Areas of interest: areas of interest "Library"
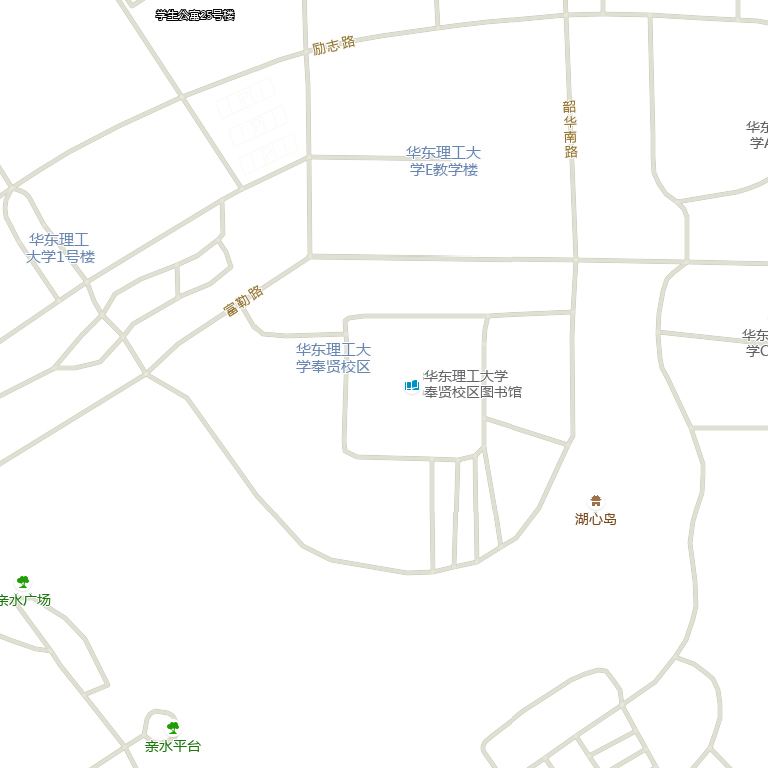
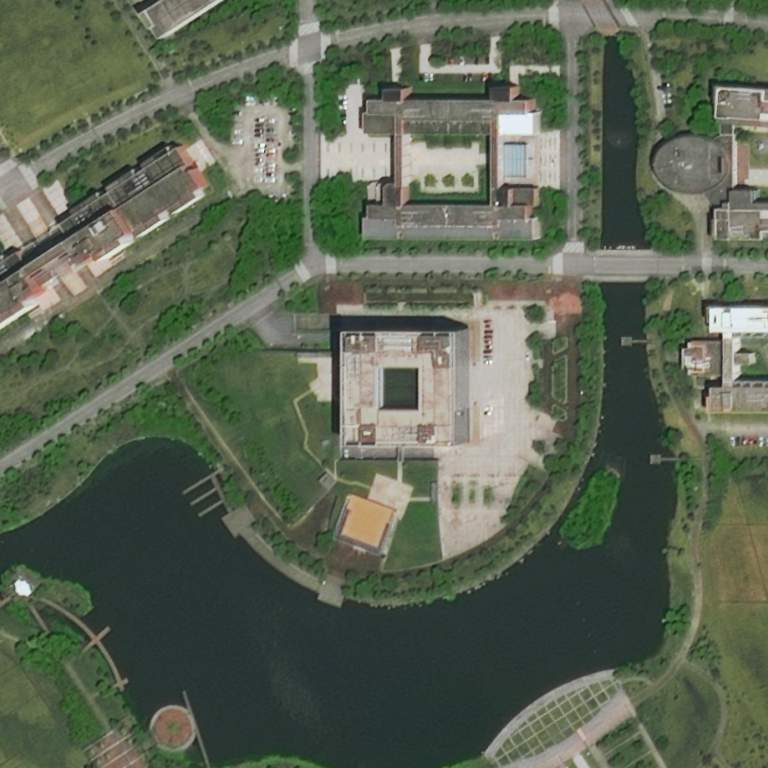